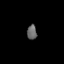
Tissue: prostate
Cell type: T cells
Senescence score: 0.2917
Nuclear area (px): 139
Mean DAPI intensity: 101.806